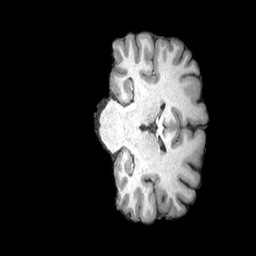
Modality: T1w
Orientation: coronal
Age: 18
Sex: female